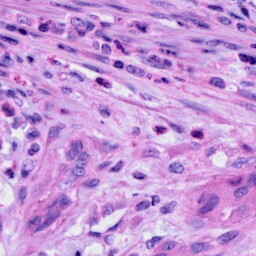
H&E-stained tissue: Cervix